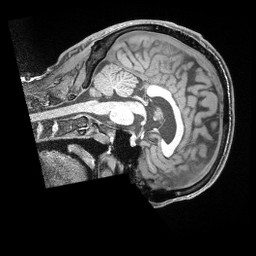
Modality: T1w
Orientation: sagittal
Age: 37
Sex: male
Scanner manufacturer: siemens
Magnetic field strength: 3 T
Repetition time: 2 s
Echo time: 0.00211 s